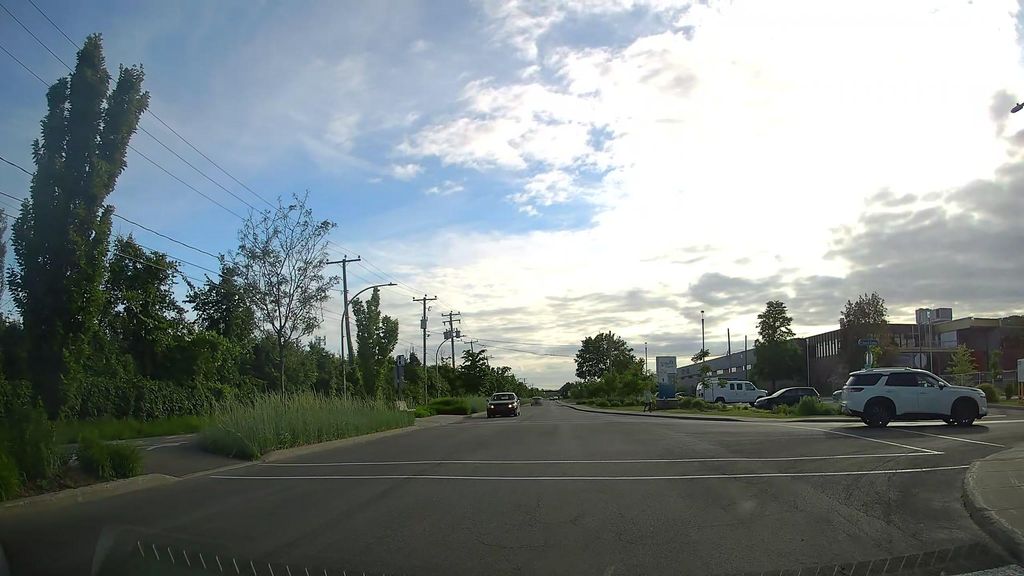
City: montreal